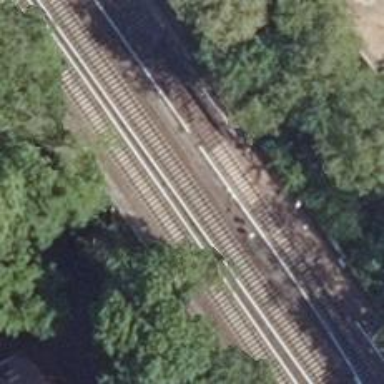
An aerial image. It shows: Light rail electrified railway.